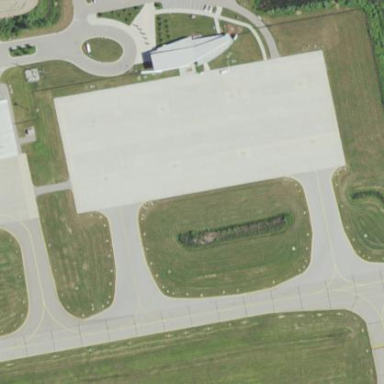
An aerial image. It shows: Apron at the airport.